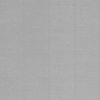
Label: dusty